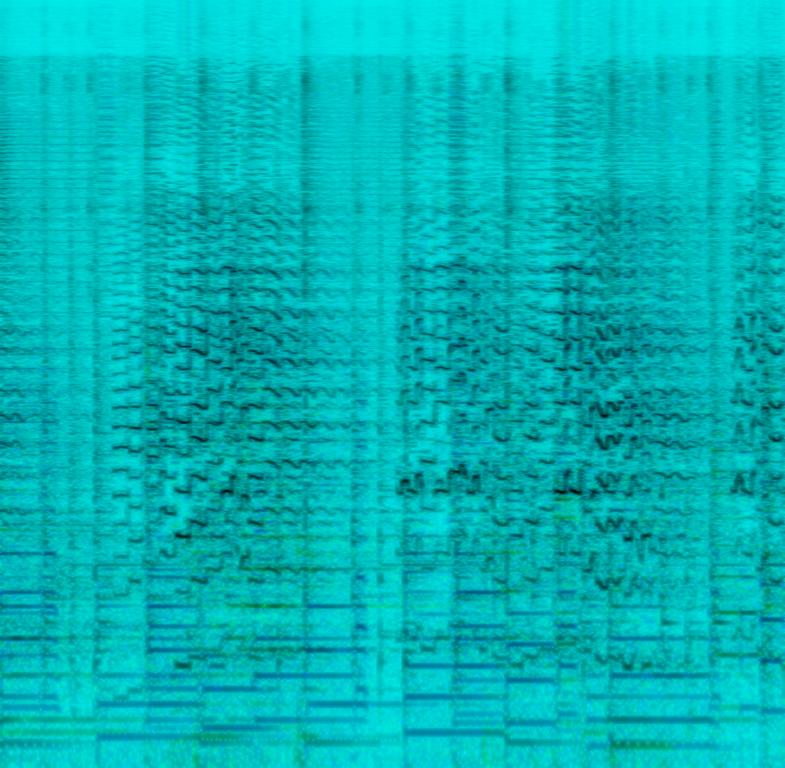
This is a Greek folk music piece. There is a male vocalist singing melodically and with a lot of articulation. The clarinet is playing the main theme while there is an electric guitar playing a backing tune. The rhythmic background consists of a percussion line that sounds very much like the toubeleki. There is a vibrant atmosphere. This piece could be playing in the background at a Greek cuisine restaurant or a Greek tavern.